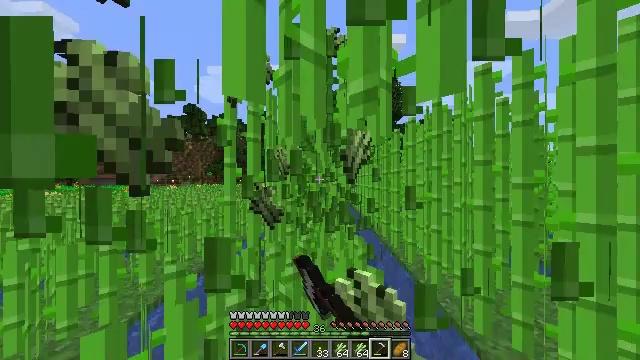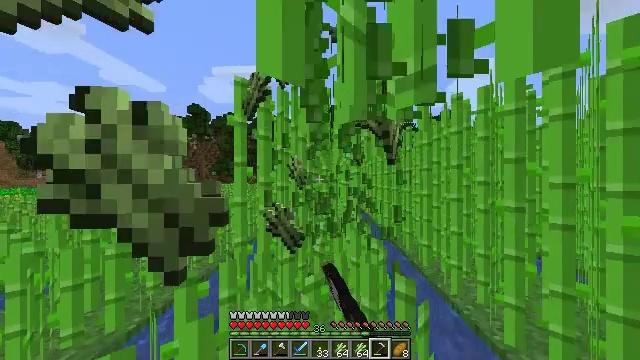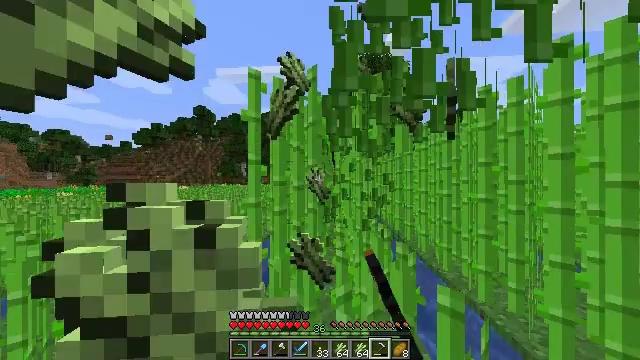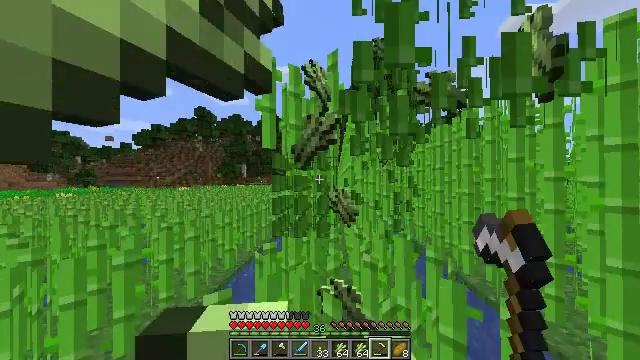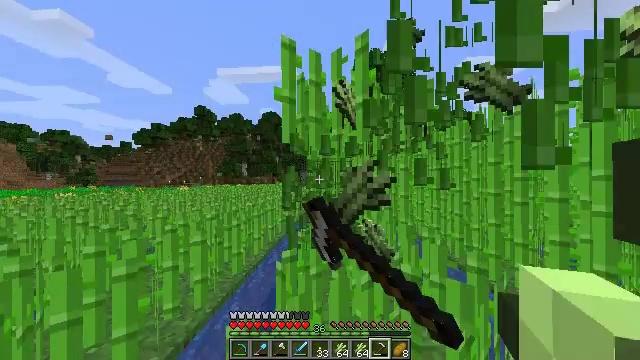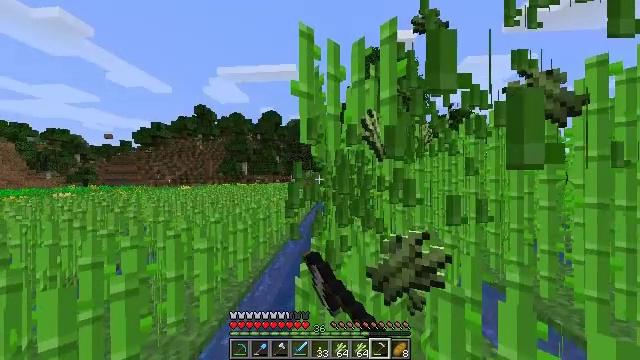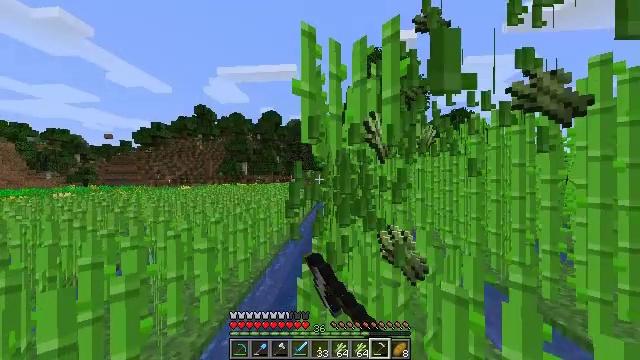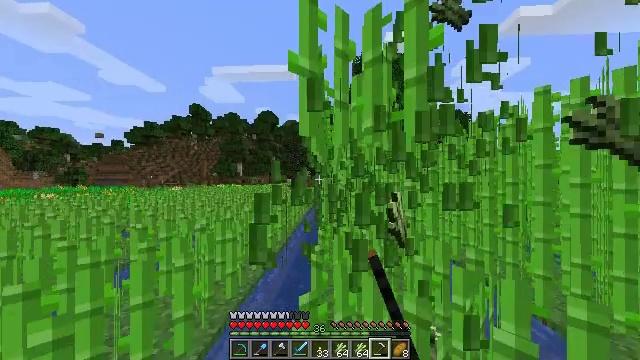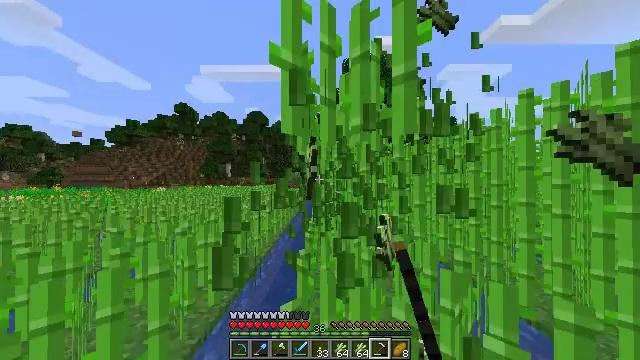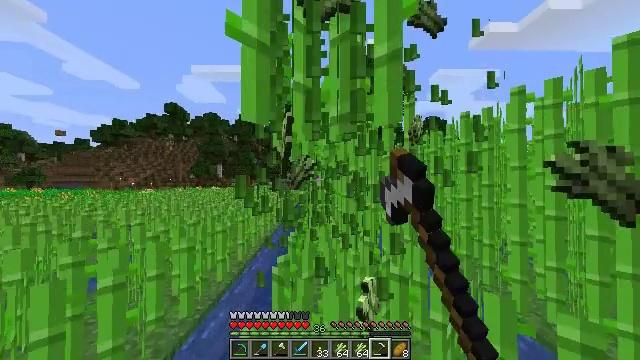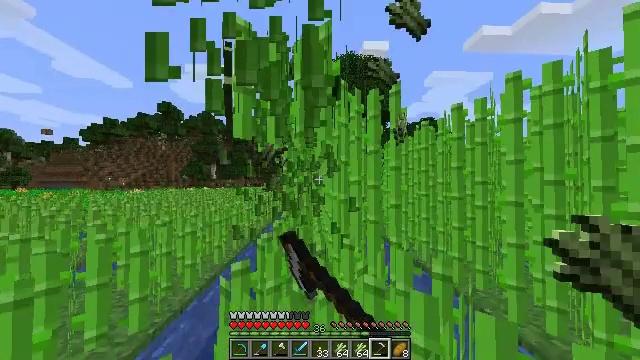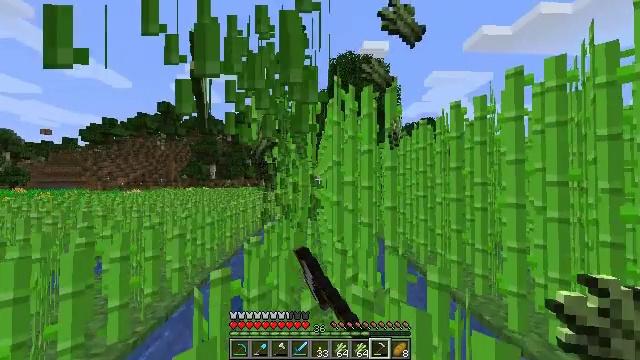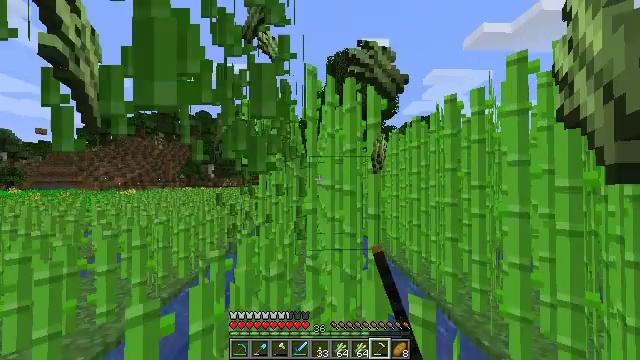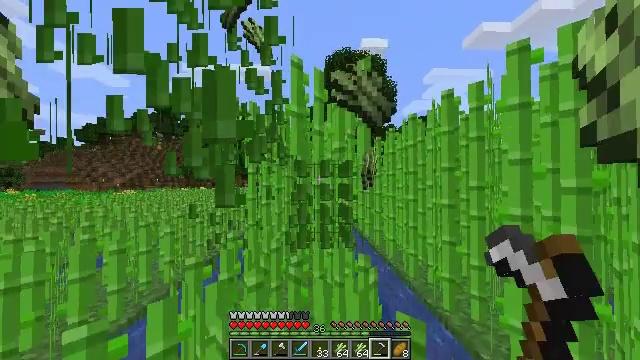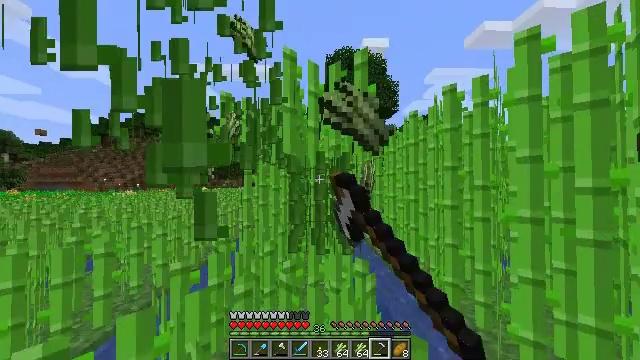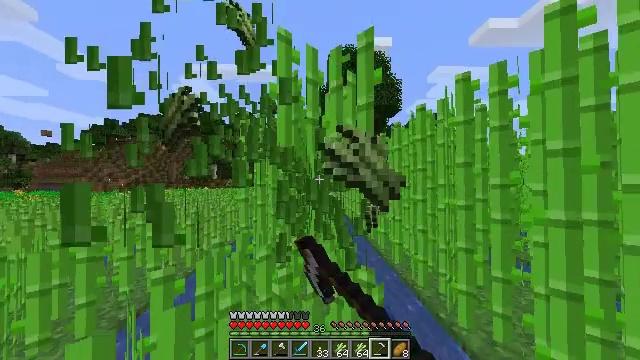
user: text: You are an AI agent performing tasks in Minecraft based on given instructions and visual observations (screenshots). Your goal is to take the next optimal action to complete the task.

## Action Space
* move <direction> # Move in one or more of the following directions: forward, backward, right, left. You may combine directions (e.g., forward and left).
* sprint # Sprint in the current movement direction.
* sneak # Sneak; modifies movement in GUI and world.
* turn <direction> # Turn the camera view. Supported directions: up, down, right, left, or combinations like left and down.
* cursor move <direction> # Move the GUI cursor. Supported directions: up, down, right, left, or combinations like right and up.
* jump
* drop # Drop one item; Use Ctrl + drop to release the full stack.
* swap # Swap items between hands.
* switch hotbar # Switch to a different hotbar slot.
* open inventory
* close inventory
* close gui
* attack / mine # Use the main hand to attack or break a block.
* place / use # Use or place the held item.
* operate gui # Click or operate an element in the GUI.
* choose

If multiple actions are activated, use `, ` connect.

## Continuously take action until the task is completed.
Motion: motion action
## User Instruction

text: Break the sugar cane.
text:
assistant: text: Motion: move forward and move left, sprint, attack / mine
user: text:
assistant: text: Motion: move forward and move left, sprint, turn left, attack / mine
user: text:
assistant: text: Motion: move forward and move left, sprint, attack / mine
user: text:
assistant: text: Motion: move forward and move left, sprint, attack / mine
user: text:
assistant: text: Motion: move forward and move left, sprint, attack / mine
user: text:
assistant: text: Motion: move forward, sprint, attack / mine
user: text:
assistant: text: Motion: move forward and move right, sprint, turn right, attack / mine
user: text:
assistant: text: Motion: move forward and move right, sprint, turn right, attack / mine
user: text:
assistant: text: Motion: move forward and move right, sprint, turn right, attack / mine
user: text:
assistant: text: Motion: move forward and move right, sprint, turn right, attack / mine
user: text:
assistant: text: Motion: move forward and move right, sprint, attack / mine
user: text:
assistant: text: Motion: move forward and move right, sprint, attack / mine
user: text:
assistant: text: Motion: move forward and move right, sprint, attack / mine
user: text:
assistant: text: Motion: move forward, sprint, attack / mine
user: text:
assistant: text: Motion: move forward and move left, sprint, attack / mine
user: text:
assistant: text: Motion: move forward and move left, sprint, attack / mine
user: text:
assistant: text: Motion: move forward and move left, sprint, attack / mine
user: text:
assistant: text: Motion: move forward and move left, sprint, turn left, attack / mine
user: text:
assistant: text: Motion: move forward and move left, sprint, attack / mine
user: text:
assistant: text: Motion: move forward and move left, sprint, attack / mine
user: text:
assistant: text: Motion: move forward and move left, sprint, attack / mine
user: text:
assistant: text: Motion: move forward and move right, sprint, attack / mine
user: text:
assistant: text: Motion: move forward and move right, sprint, turn right, attack / mine
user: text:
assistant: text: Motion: move forward and move right, sprint, attack / mine
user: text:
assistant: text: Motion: move forward and move right, sprint, attack / mine
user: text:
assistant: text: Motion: move forward and move right, sprint, attack / mine
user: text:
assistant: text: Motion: move forward and move right, sprint, attack / mine
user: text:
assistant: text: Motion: move forward and move right, sprint, attack / mine
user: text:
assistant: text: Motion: move forward, sprint, attack / mine
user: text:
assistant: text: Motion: move forward, sprint, attack / mine